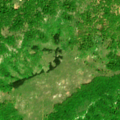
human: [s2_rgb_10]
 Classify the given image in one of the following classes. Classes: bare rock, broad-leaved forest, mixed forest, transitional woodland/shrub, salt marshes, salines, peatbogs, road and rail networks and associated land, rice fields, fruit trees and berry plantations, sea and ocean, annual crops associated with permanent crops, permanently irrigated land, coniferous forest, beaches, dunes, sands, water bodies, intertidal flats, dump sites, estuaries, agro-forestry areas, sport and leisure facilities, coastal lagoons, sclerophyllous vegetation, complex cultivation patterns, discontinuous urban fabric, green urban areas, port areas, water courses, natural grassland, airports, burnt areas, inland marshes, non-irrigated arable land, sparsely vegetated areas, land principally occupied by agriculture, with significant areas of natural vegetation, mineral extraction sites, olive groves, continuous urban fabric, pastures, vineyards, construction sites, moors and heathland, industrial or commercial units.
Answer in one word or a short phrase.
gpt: broad-leaved forest, natural grassland, transitional woodland/shrub